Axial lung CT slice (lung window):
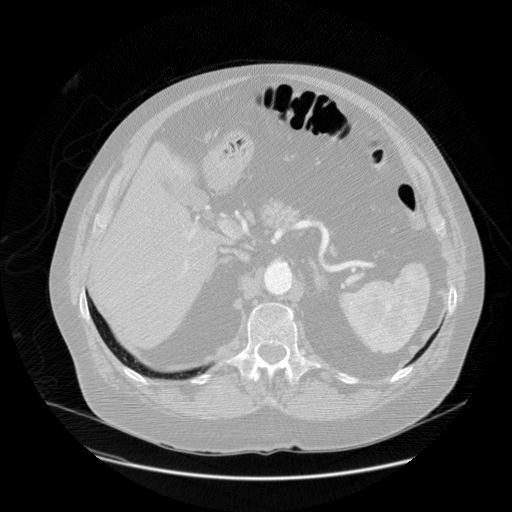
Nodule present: no